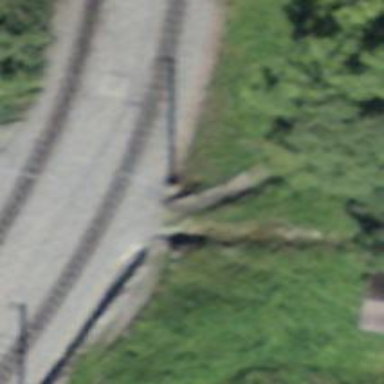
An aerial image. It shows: Crossing for the railway.